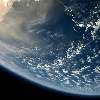
Label: water